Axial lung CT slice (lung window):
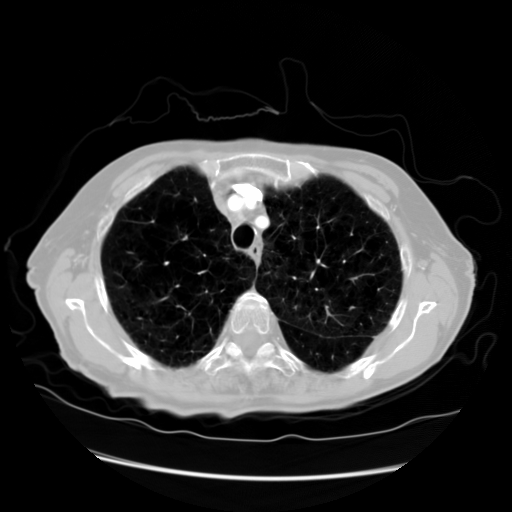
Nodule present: no